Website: apple
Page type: order-tracking
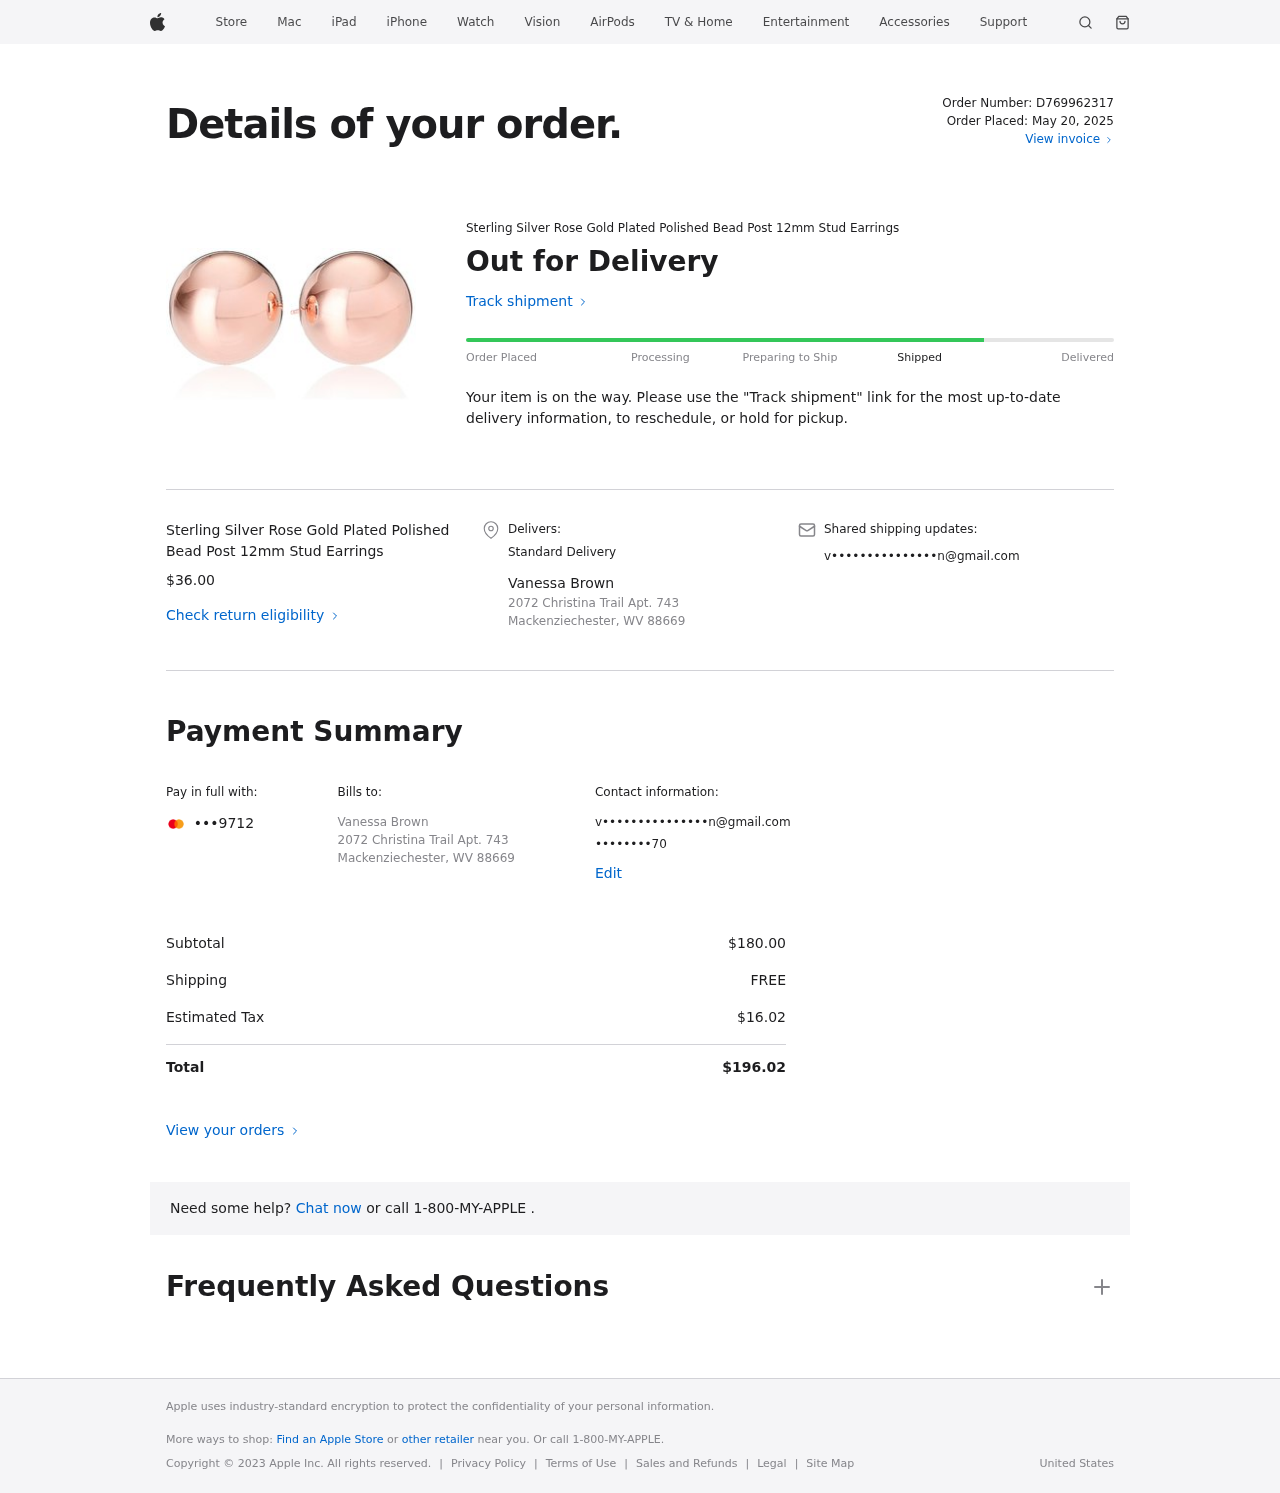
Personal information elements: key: PII_CARD_LAST4
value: •••9712
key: PII_CITY_STATE_ZIP
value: Mackenziechester, WV 88669
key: PII_EMAIL
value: v•••••••••••••••n@gmail.com
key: PII_FULLNAME
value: Vanessa Brown
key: PII_PHONE
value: ••••••••70
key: PII_STREET
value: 2072 Christina Trail Apt. 743
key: PII_FULLNAME2
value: Vanessa Brown
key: PII_STREET2
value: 2072 Christina Trail Apt. 743
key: PII_CITY_STATE_ZIP2
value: Mackenziechester, WV 88669
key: PII_EMAIL2
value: v•••••••••••••••n@gmail.com
Product elements: key: PRODUCT1_NAME
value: Sterling Silver Rose Gold Plated Polished Bead Post 12mm Stud Earrings
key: PRODUCT1_PRICE
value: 36
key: PRODUCT1_NAME2
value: Sterling Silver Rose Gold Plated Polished Bead Post 12mm Stud Earrings
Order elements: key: ORDER_ID
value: Order Number: D769962317
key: ORDER_DATE
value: Order Placed: May 20, 2025
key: ORDER_SUBTOTAL
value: $180.00
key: ORDER_SHIPPING_COST
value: FREE
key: ORDER_TAX
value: $16.02
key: ORDER_TOTAL
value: $196.02